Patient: sex F, age 35
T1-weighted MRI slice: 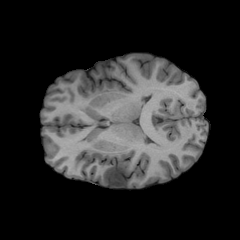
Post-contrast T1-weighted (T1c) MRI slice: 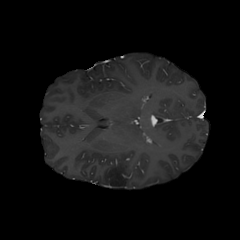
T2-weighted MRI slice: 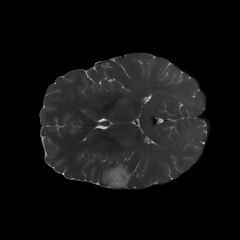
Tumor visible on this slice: yes
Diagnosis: Oligodendroglioma, IDH-mutant, 1p/19q-codeleted
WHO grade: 2